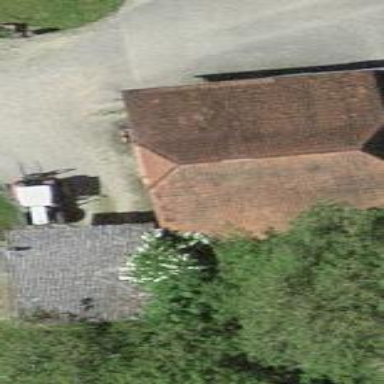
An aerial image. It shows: Barn.